Aerial crown-view tile of a tropical tree (Barro Colorado Island, Panama), acquired 20241216:
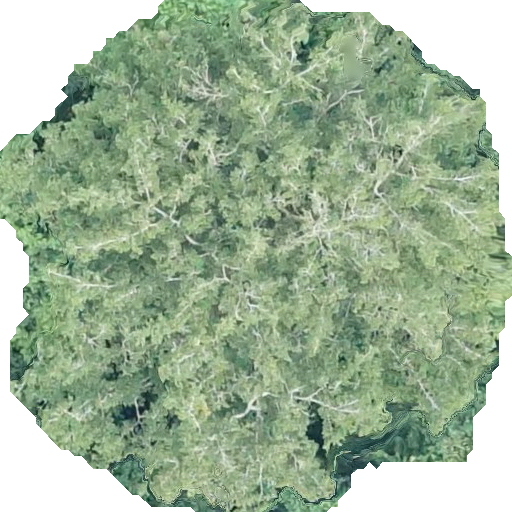
Species: Prioria copaifera
GBIF accepted scientific name: Prioria copaifera
Crown area: 308.373 m²